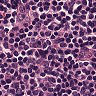
Metastatic tissue present: no